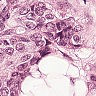
Metastatic tissue present: yes